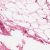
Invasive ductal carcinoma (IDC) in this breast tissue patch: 0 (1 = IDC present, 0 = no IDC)